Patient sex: M
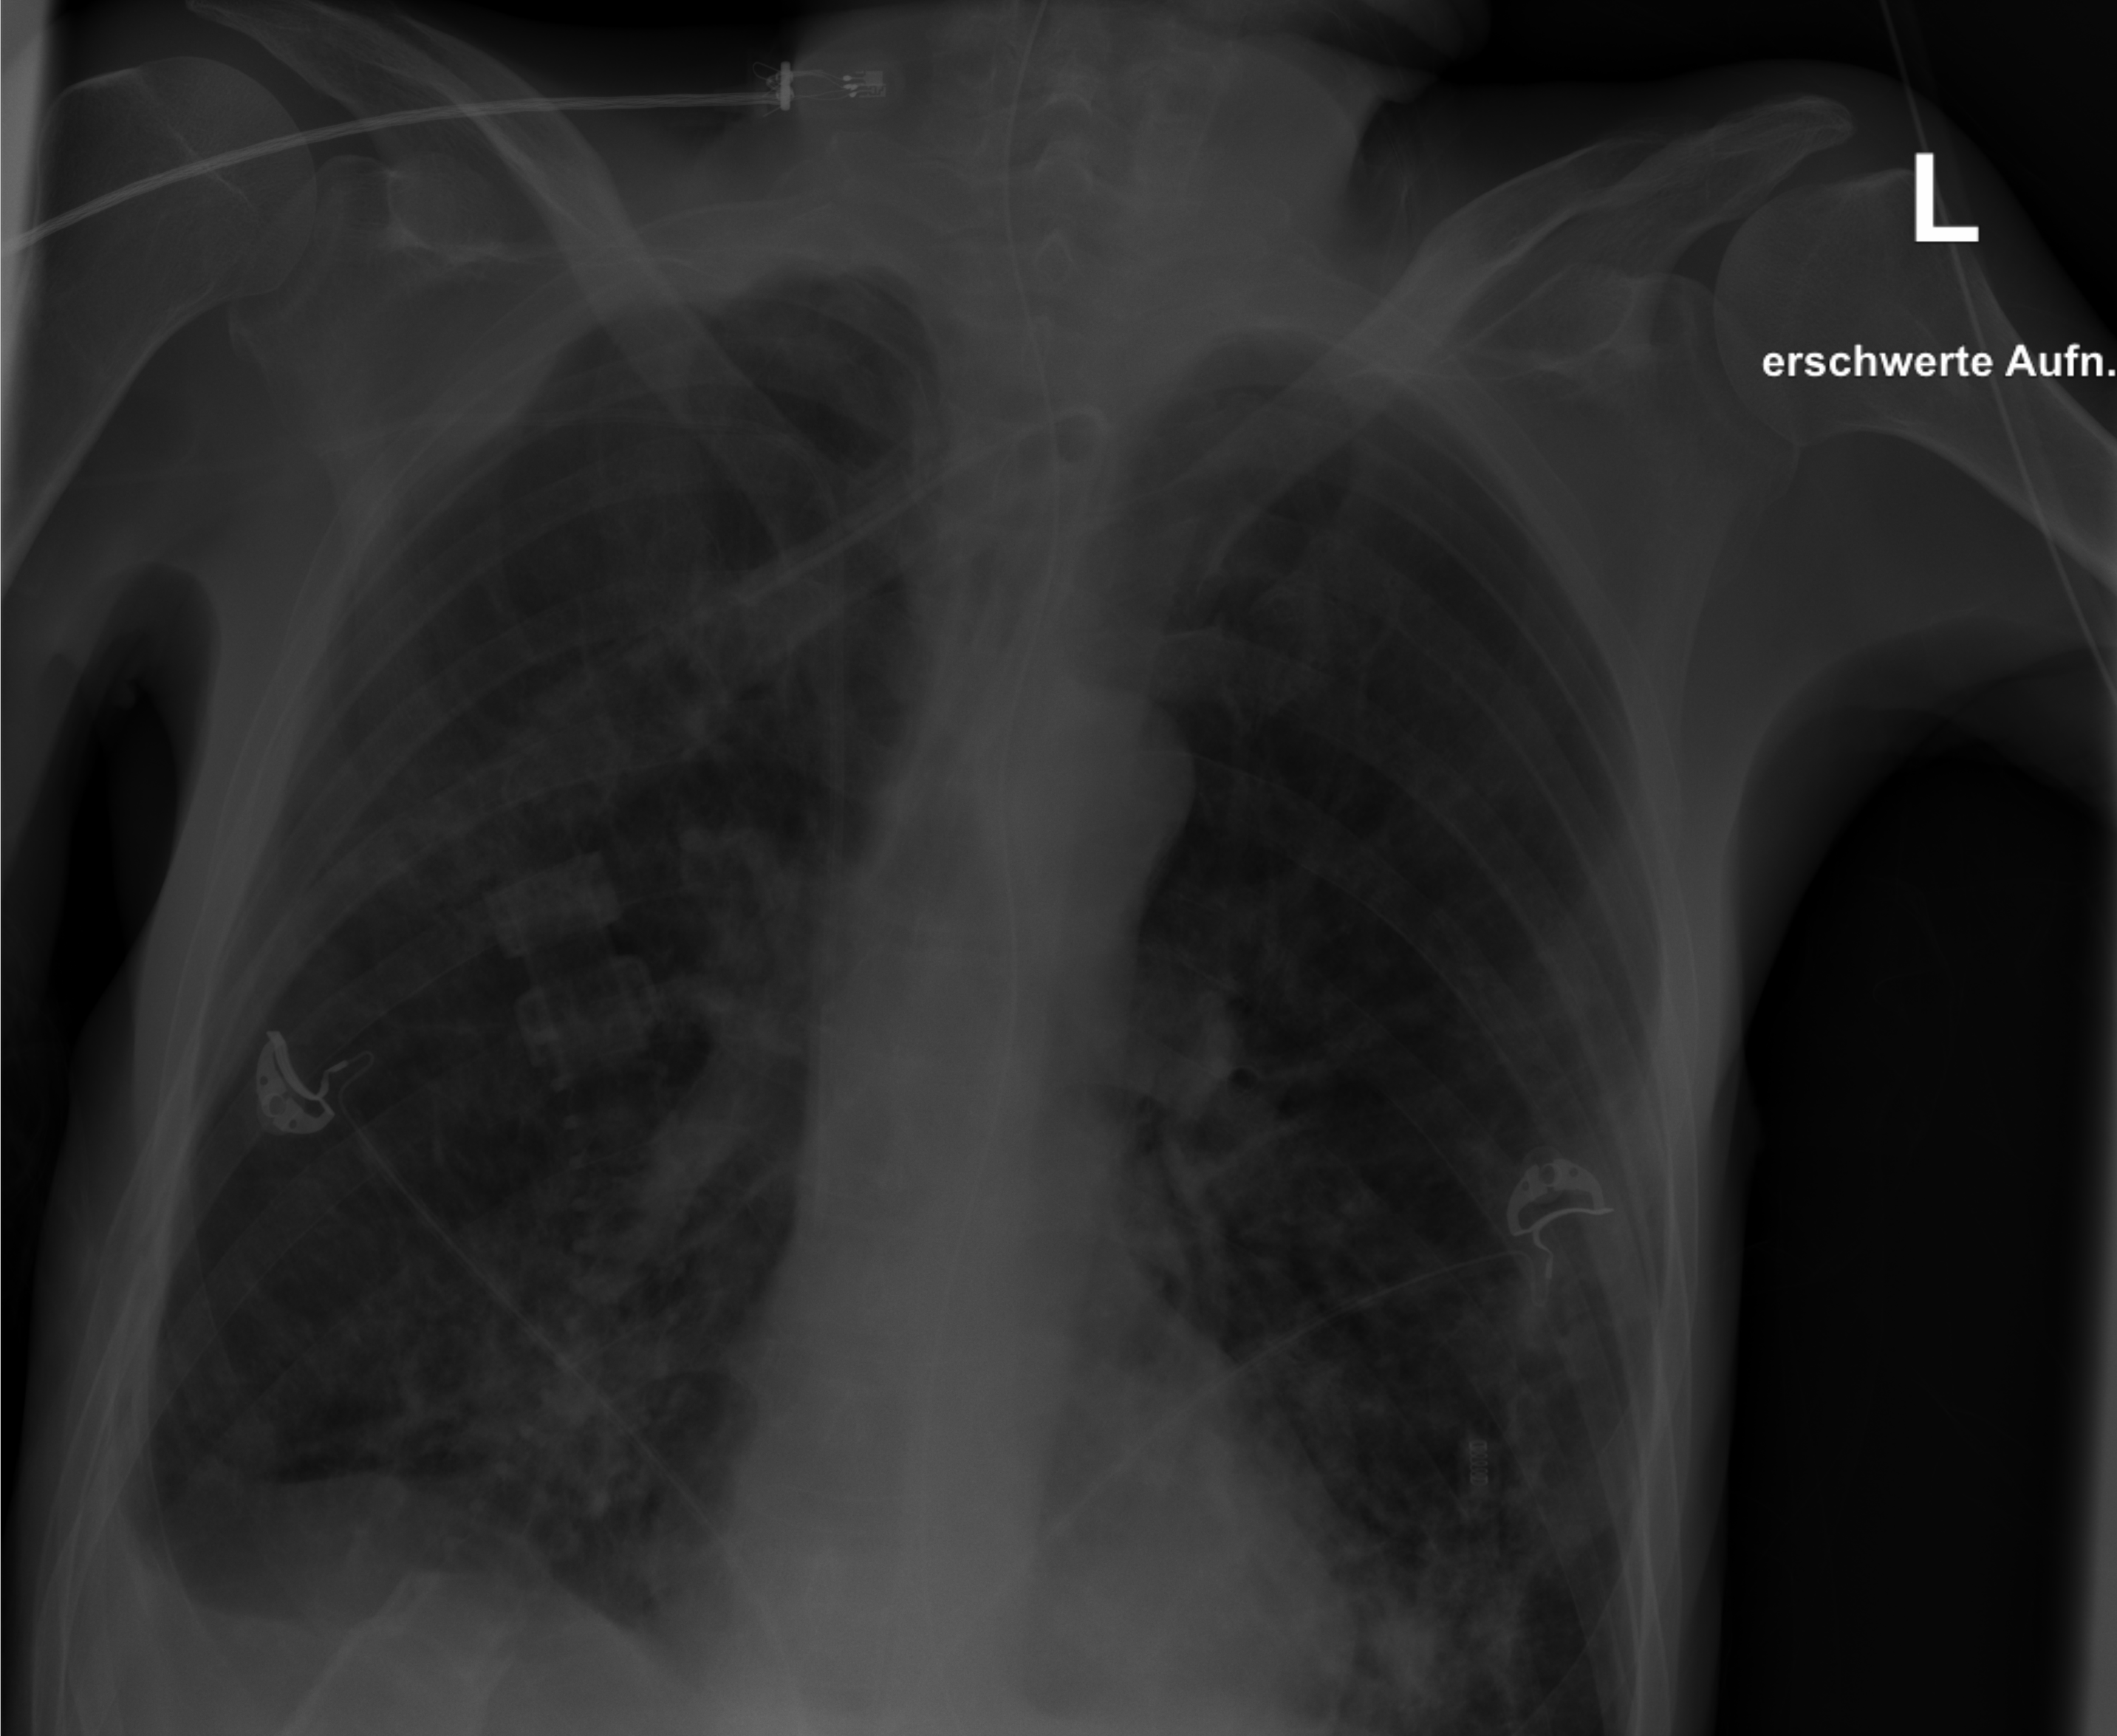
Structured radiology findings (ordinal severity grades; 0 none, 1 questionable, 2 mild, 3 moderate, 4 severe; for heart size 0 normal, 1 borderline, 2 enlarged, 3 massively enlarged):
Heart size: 0
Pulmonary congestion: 2
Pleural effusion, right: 2
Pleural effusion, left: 1
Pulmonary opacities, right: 2
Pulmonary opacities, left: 3
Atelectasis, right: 2
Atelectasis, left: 2